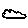
Label: cloud